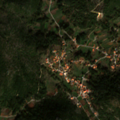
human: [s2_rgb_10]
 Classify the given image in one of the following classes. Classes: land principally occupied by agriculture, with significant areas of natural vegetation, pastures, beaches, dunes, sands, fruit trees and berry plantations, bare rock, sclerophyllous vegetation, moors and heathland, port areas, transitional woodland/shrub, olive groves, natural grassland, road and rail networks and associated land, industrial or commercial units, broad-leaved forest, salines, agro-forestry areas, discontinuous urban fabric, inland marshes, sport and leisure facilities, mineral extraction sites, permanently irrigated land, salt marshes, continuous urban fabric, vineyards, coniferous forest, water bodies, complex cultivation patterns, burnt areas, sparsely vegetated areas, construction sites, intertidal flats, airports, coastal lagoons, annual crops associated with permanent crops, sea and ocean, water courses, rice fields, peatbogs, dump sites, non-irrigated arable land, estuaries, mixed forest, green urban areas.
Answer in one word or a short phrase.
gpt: discontinuous urban fabric, land principally occupied by agriculture, with significant areas of natural vegetation, mixed forest, sclerophyllous vegetation, transitional woodland/shrub